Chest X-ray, AP view. Patient: 56 years old, sex M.
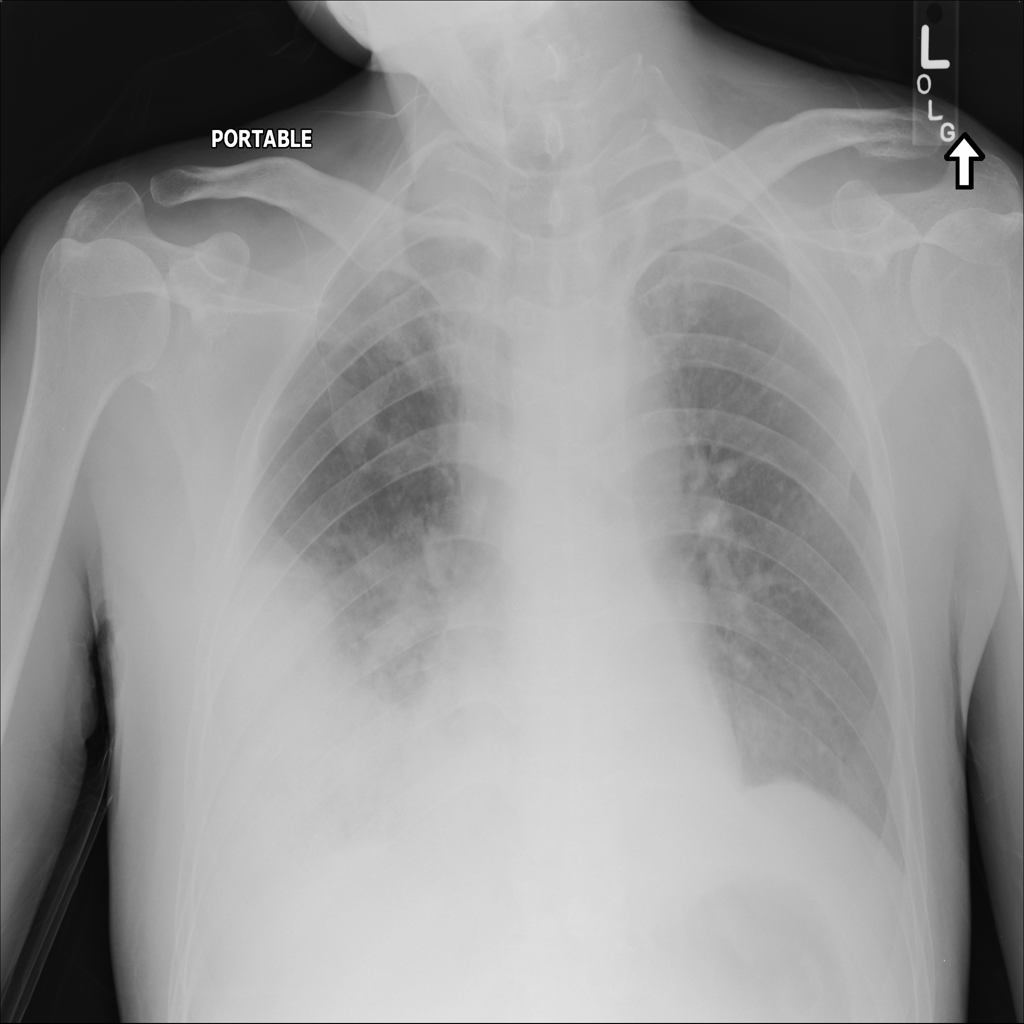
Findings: Infiltration